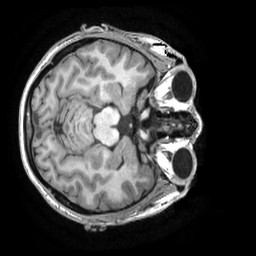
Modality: T1w
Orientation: axial
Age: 31
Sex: female
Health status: healthy
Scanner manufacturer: ge